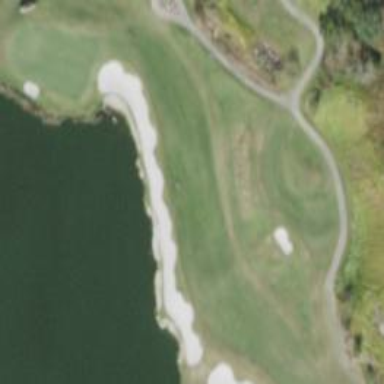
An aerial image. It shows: Sandy area is golf bunker.